В 1973 году был предложен способ вывода спутников на гиперболическую орбиту с помощью гравитационного манёвра, который Вам предлагается проанализировать. В рамках данной задачи исследуется движение двух спутников 1 и 2, запущенных с противоположных полюсов Земли с одинаковыми по модулю и направлению скоростями $v$ по касательной к ней. Спутник 2 выводят на орбиту через малое время $\tau$ после запуска первого. Если на орбиту вывести только один из спутников, то его траектория будет представлять собой параболу. Масса спутника 1 равна $M_1$, а спутника 2 — $M_2\gg{M_1}$. Сопротивлением газа в атмосфере можно пренебречь, как и влиянием гравитационного притяжения со стороны других тел. Масса Земли $M_{\text{З}}\gg{M_2}$, радиус Земли — $R_{\text{З}}$, гравитационная постоянная — $G$. Обозначим за $P$ точку пересечения эллиптических орбит спутников, а за $\varphi$ - угол между направлениями их скоростей в данной точке. Движение спутника 1 состоит из трёх участков: 1) Движение по параболической орбите; 2) Взаимодействие со спутником 2 вблизи точки $P$; 3) Дальнейшее движение по гиперболической орбите в поле тяжести Земли.
Часть A. Траектория одного из спутников (3.3 балла) В данной части задачи вам предстоит приближённо описать траекторию спутников до точки пересечения $P$ их орбит.
Чему равна скорость спутников $v$ в момент запуска? Ответ выразите через $G$, $М_З$ и $R_З$.
На каком расстоянии от центра Земли $R_0$ находится точка $P$ пересечения траекторий спутников? Ответ выразите через $R_\text{З}$.
Чему равен угол $\varphi$ между направлениями скоростей спутников в точке $P$?
Часть B. Взаимодействие спутников (4.0 балла)
Найдите время $t_0$, через которое спутники достигают точки $P$. Ответ выразите через $G$, $R_\text{З}$ и $M_\text{З}$. Здесь и далее считайте, что $\tau\ll{t_0}$. При приближении спутников к точке $P$ их взаимодействием с Землёй можно пренебречь.
Считая, что вблизи точки $P$ спутники двигались вдоль прямых, направления которых совпадали с направлениями их скоростей в данной точке, найдите относительную скорость спутников $v_0$, а также минимальное расстояние $b$ между ними, пренебрегая их гравитационным взаимодействием. Ответ выразите через $v$ и $\tau$. Ответ выразите через $v$ и $\tau$. Ответ выразите через $v$ и $\tau$. Далее считайте, что в системе отсчёта спутника 2 орбита спутника 1 представляет собой гиперболу с прицельным параметром $b$ на их бесконечно большом удалении. Также считайте, что на бесконечно большом удалении относительная скорость спутников равна $v_0$, найденной в предыдущем пункте.  Когда взаимодействием спутников 1 и 2 вновь можно пренебречь, скорость спутника 1 в системе отсчёта Земли равна $u$ и направлена перпендикулярно линии, соединяющей его с Землёй.
Найдите $u$. Ответ выразите через $v$.
Часть C. Повторное движение в поле тяжести Земли (2.7 балла) После взаимодействия со спутником 2 орбита спутника 1 в поле тяжести Земли представляет собой гиперболу.
Найдите $\tau$. Ответ выразите через $G$, $M_2$, $M_3$ и $R_\text{З}$.
Найдите скорость $v_\infty$ спутника 1 на бесконечно большом удалении от Земли. Ответ выразите через $v$.
Найдите угол $\varphi_\infty$ между векторами $\vec{u}$ и $\vec{v}_\infty$.
Возможно ли действительно вывести спутник на орбиту таким образом? Ответ обоснуйте.
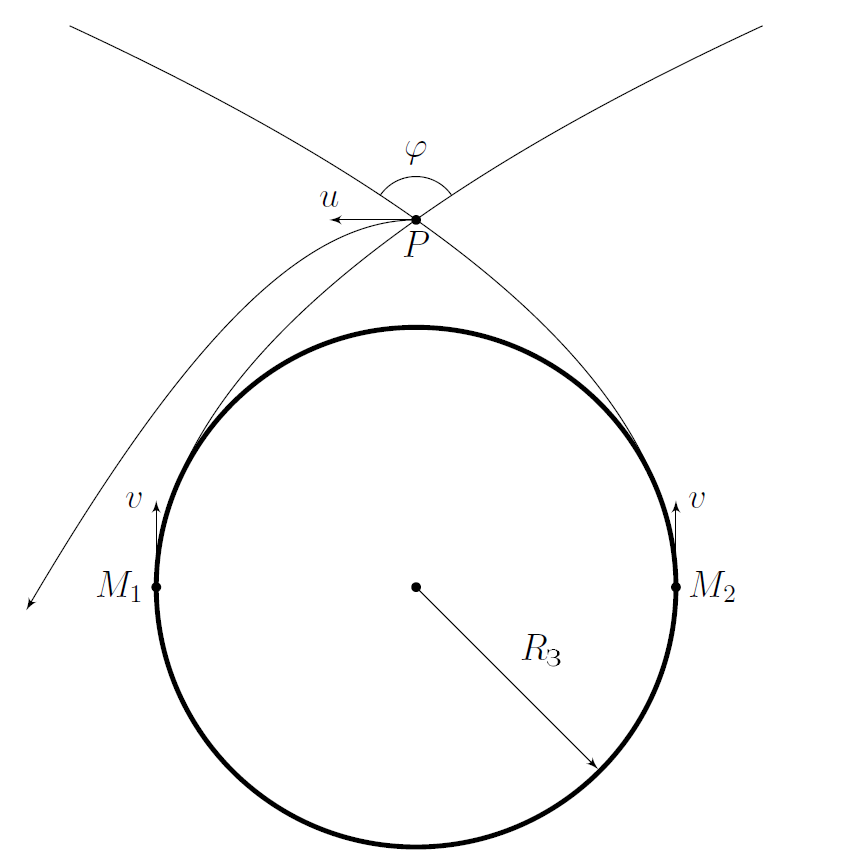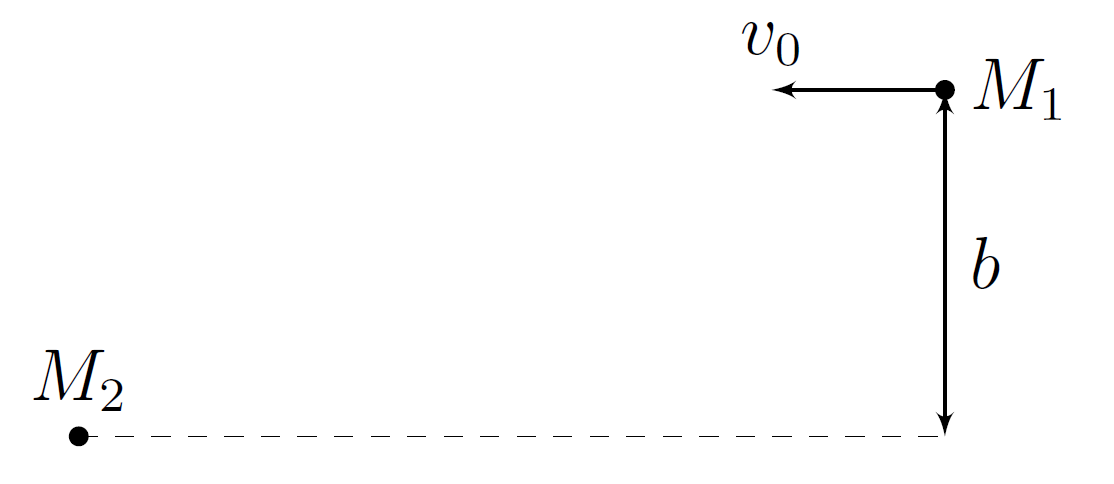
Чему равна скорость спутников $v$ в момент запуска? Ответ выразите через $G$, $М_З$ и $R_З$.

На каком расстоянии от центра Земли $R_0$ находится точка $P$ пересечения траекторий спутников? Ответ выразите через $R_\text{З}$.
Решение: Для движения по параболе $$r=\frac{p}{1+\cos\theta} $$ В точке старта спутников $$R_\text{З}=\frac{p}{2} $$ откуда $$p=2R_{\text{З}} $$ где $p$ - фокальный параметр. Далее, поскольку орбиты симметричны, параметр $\theta$ равен $\frac{\pi}{2}$ для обоих спутников, откуда
Ответ: $$R_0=2R_\text{З} $$

Чему равен угол $\varphi$ между направлениями скоростей спутников в точке $P$?
Решение: Для каждого из спутников в точке $P$ можно найти из закона сохранения энергии $$v_P=\frac{v}{\sqrt{2}} $$ Из закона сохранения момента импульса $$vR_\text{З}={v_\perp}R_0=2Rv_\perp $$ Откуда $$\frac{v_\perp}{v_P}=\frac{1}{\sqrt{2}} $$ Значит, вектор скорости в точке $P$ составляет угол $\alpha=\frac{\pi}{4}$ с радиус вектором. Тогда из симметрии орбит $$\varphi=2\alpha=\frac{\pi}{2} $$ Также ответ может быть легко получен из оптического свойства параболы.
Ответ: $$\varphi=2\alpha=\frac{\pi}{2} $$

Найдите время $t_0$, через которое спутники достигают точки $P$. Ответ выразите через $G$, $R_\text{З}$ и $M_\text{З}$.
Решение: Выражение для секториальной скорости следующее $$\frac{dS}{dt}=\frac{L}{2m}=\sqrt{\frac{G{M_\text{З}}R_\text{З}}{2}} $$ Откуда $$t_0=\frac{S}{\sqrt{\frac{G{M_\text{З}}R_\text{З}}{2}}} $$ где $S$ - площадь, заметаемая радиус-вектором от точки старта до точки $P$. Направим ось $y$ по направлению на точку старта из центра Земли, а ось $x$ перпендикулярно ей. Из уравнения параболы в полярных координатах $$p=r(1+\cos\theta)=r+y $$ откуда $$r^2=y^2+x^2=p^2+y^2-2py $$ Получаем $$y(x)=\frac{p}{2}-\frac{x^2}{2p}=R-\frac{x^2}{4R} $$ Тогда $$S=\int\limits_0^{2R_{\text{З}}}ydx=\int\limits_0^{2R}\left(R-\frac{x^2}{4R}\right)dx=2R^2-\frac{8R^3}{12R^2}=\frac{4R^2}{3} $$ отсюда
Ответ: $$t_0=\frac{4\sqrt{2}}{3}\sqrt{\frac{R^3_\text{З}}{GM_\text{З}}} $$

Считая, что вблизи точки $P$ спутники двигались вдоль прямых, направления которых совпадали с направлениями их скоростей в данной точке, найдите относительную скорость спутников $v_0$, а также минимальное расстояние $b$ между ними, пренебрегая их гравитационным взаимодействием.  Ответ выразите через $v$ и $\tau$.
Решение: Обозначим за $v_P$ скорость спутников в точке $P$. Скорости спутников в точке $P$ взаимно перпендикулярны, значит относительная скорость $v_0 = v_P \sqrt{2}$ и В момент, когда спутник $1$ проходит точку $P$, спутник $2$ находится от неё на расстоянии $l=v_P\tau$, а угол между вектором относительной скорости и относительным радиус-вектором частицы $1$ равен $\frac{3\pi}{4}$. Таким образом $b=\frac{l}{\sqrt{2}}$ и
Ответ: $$v_0=v$$  В момент, когда спутник $1$ проходит точку $P$, спутник $2$ находится от неё на расстоянии $l=v_P\tau$, а угол между вектором относительной скорости и относительным радиус-вектором частицы $1$ равен $\frac{3\pi}{4}$. Таким образом $b=\frac{l}{\sqrt{2}}$ и
Ответ: $$b=\frac{v\tau}{2}$$

Найдите $u$. Ответ выразите через $v$.
Решение: Модули начальной и конечной относительных скоростей спутника $1$ совпадают. Из закона сложения скоростей $$\vec{u}=\vec{v}_{2_P}+\vec{v}_\text{отн} $$ Пусть $\beta$ - угол между векторами $\vec{u}$ и $\vec{v}_\text{отн}$. Тогда из теоремы синусов $$\frac{v_P}{\sin(\beta)}=\frac{v_0}{\sin\left(\frac{\pi}{4}\right)} $$ откуда $$\beta=\frac{\pi}{6} $$ Для $v_1$ получаем $$u=v_P\cos\frac{\pi}{4}+v_0\cos\beta$$
Ответ: $$u=v_P\cos\frac{\pi}{4}+v_0\cos\beta=v\cdot{\frac{1+\sqrt{3}}{2}} $$

Найдите $\tau$. Ответ выразите через $G$, $M_2$, $M_3$ и $R_\text{З}$.
Решение: Для эксцентриситета имеем $$e=\frac{1}{\cos\left(\frac{\beta}{2}\right)}=\frac{1}{\cos\left(\frac{\pi}{12}\right)} $$ Выражение для эксцентриситета $$e=\sqrt{1+\frac{v^4b^2}{G^2M^2_2}} $$ Откуда $$\frac{4}{2+\sqrt{3}}=1+\frac{v^4b^2}{G^2M^2_2} $$ Или $$2-\sqrt{3}=\frac{v^2b}{GM_2}=\frac{2bM_\text{З}}{R_\text{З}M_2} $$ Откуда
Ответ: $$\tau=\left(2-\sqrt{3}\right)\sqrt{\frac{R^3_\text{З}}{2GM_\text{З}}}\cdot{\frac{M_2}{M_\text{З}}} $$

Найдите скорость $v_\infty$ спутника 1 на бесконечно большом удалении от Земли. Ответ выразите через $v$.
Решение: Из закона сохранения энергии $$\frac{E}{M_1}=\frac{u^2}{2}-\frac{GM_\text{З}}{2R_\text{З}}=\frac{v^2_\infty}{2} $$ Учитывая полученные ранее соотношения $$v^2\cdot{\frac{(1+\sqrt{3})^2}{8}}-\frac{v^2}{4}=\frac{v^2_\infty}{2}=v^2\cdot{\frac{1+\sqrt{3}}{4}} $$ Откуда
Ответ: $$v_\infty=v\sqrt{\frac{1+\sqrt{3}}{2}} $$

Найдите угол $\varphi_\infty$ между векторами $\vec{u}$ и $\vec{v}_\infty$.
Решение: Выражение для эксцентриситета орбиты следующее $$e=\sqrt{1+\left(\frac{{v_\infty}\cdot{u}\cdot{2R}}{GM_\text{З}}\right)^2}=\sqrt{1+\left((1+\sqrt{3})^{\frac{3}{2}}\cdot{\sqrt{2}}\right)^2} $$ Откуда
Ответ: $$\varphi_\infty=\frac{\pi}{2}-\arccos\left(\frac{1}{\sqrt{1+2(1+\sqrt{3})^3}}\right) $$

Возможно ли действительно вывести спутник на орбиту таким образом? Ответ обоснуйте.
Решение: Гравитация— самое "слабое" из четырёх фундаментальных взаимодействий. Основное проявление гравитации, с которым мы встречаемся в повседневной жизни — гравитационное поле Земли; хотя таким образом взаимодействуют между собой любые предметы, имеющие массу, этим взаимодействием почти всегда можно пренебречь. Приведем количественные оценки вопроса о том, могут ли два искусственных спутника Земли столь существенно повлиять на траектории друг на друга. Масса самый тяжёлых $\textit{способных передвигаться}$ сооружений, построенных человечеством, может достигать нескольких сотен тысяч тонн (например, авианосцы). Предположим, что масса $M_2 \sim 10^9 $кг. Тогда, для выполнения манёвра, указанного в задаче, прицельный параметр $b$ по порядку величины можно оценить как $$ b \sim \frac{M_2}{M_3} R_3 $$ Используя $M_3 = 6 \cdot 10^{24} $кг, $R_3 = 6,4 \cdot 10^6$ м, получим: $$ b \sim 10^{-9} \text{м}, $$ что сравнимо с межатомными расстояниями. Как и следовало ожидать, в реальности гравитационное притяжение спутника пренебрежимо мало.
Ответ: Нет
Темы:
T, Механика, Гравитация, Сборы XY, X, 2022, Спутники